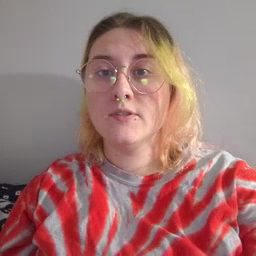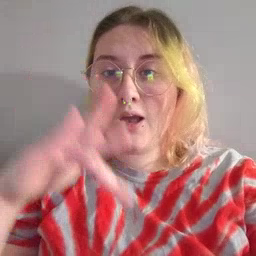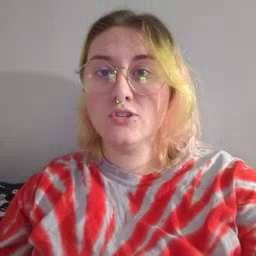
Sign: touch